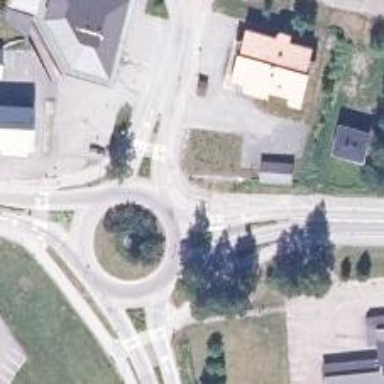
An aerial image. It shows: Cycleway with asphalt surface. There is zebra crossing with island in the middle.